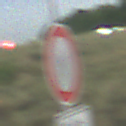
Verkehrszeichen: VerbotFahrzeugeAllerArt
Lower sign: BesondereFahrzeugeUndTransportgueter11
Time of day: Night
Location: Outdoor (Nature)
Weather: Clear
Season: NotSpecified
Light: Natural